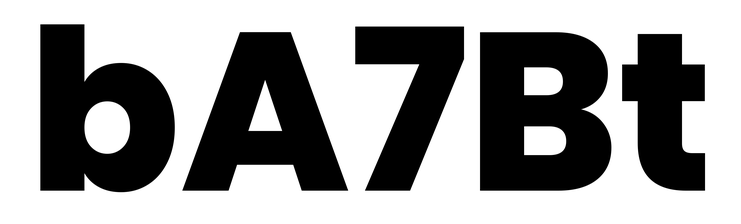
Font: Poppins-ExtraBold